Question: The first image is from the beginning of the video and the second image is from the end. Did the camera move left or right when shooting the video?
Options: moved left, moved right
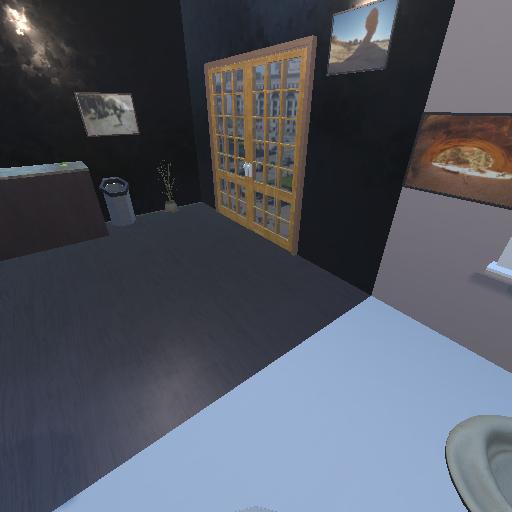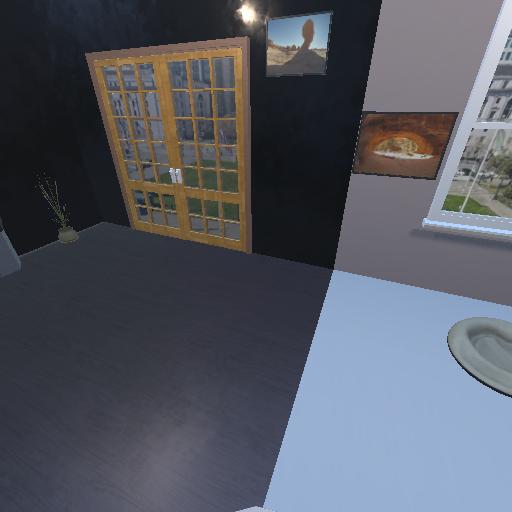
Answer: moved left